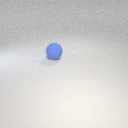
large blue rubber sphere